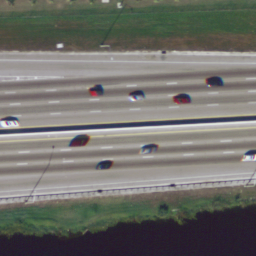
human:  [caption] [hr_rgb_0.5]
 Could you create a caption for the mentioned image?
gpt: Two straight freeways with some plants beside them .

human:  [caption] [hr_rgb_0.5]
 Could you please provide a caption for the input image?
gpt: There are two straight freeways with some cars on them .

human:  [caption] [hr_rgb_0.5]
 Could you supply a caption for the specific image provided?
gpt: There are two straight freeways closed together .

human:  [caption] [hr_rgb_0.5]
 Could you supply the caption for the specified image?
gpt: Two straight freeways closed together with some cars on them .

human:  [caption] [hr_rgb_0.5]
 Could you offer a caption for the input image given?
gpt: Two straight freeways closed together with some plants beside them .